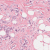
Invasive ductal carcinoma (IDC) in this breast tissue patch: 1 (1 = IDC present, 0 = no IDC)